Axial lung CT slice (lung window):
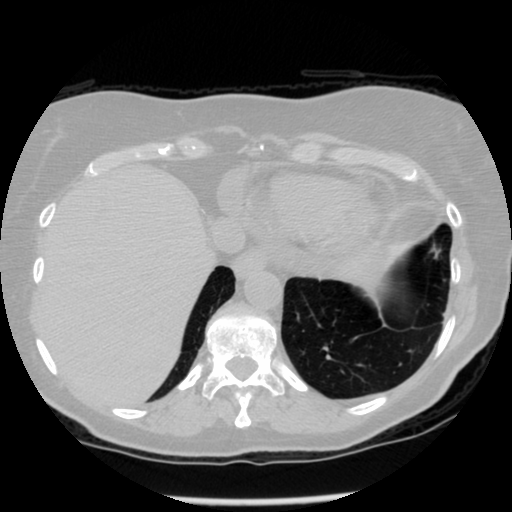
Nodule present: no